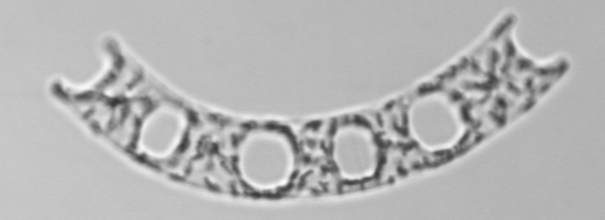
Label: Eucampia